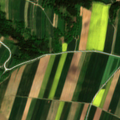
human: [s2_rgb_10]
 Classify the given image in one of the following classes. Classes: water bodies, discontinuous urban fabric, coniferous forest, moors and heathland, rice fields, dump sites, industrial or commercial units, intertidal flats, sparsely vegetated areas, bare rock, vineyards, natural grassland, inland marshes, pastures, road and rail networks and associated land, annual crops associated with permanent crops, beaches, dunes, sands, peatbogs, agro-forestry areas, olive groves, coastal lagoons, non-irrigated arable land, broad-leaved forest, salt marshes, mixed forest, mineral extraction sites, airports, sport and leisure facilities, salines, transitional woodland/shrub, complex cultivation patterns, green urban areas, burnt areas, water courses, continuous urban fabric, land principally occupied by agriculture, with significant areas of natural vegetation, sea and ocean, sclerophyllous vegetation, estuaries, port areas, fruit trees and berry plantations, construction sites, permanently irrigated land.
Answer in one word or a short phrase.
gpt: non-irrigated arable land, land principally occupied by agriculture, with significant areas of natural vegetation, coniferous forest, mixed forest